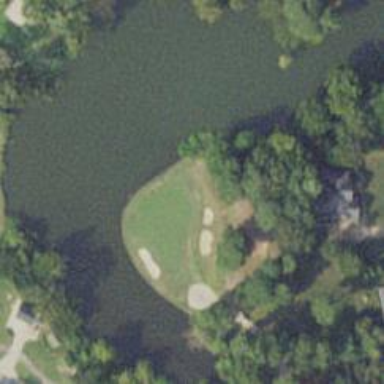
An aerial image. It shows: View of golf hole.